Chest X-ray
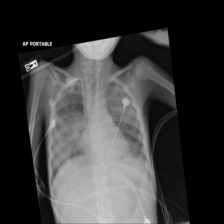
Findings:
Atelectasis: negative
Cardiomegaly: negative
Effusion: negative
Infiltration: negative
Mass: negative
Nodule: negative
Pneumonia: positive
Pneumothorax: negative
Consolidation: positive
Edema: negative
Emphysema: negative
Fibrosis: negative
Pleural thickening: negative
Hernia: negative